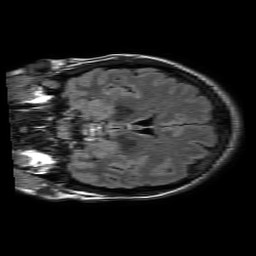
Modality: FLAIR
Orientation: coronal
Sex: female
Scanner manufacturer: philips
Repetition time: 11 s
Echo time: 0.125 s